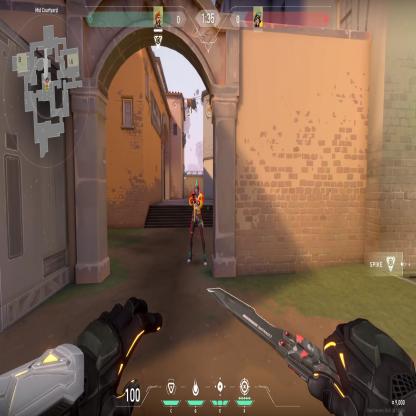
Label: enemy